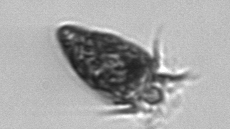
Label: Strombidium_tintinnodes